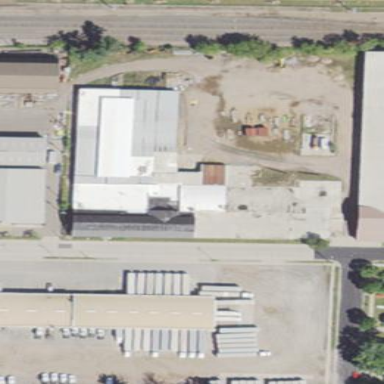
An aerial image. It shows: Warehouse building.